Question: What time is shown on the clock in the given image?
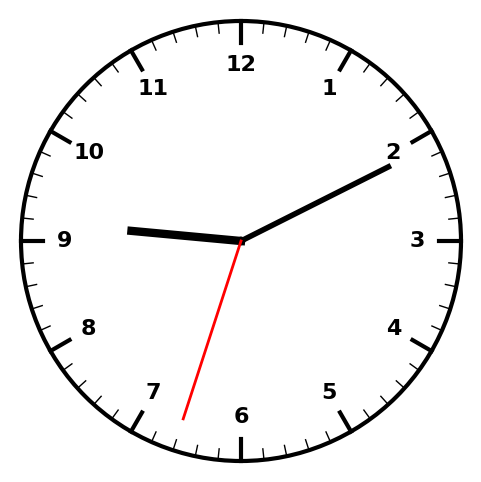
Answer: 09:10:33